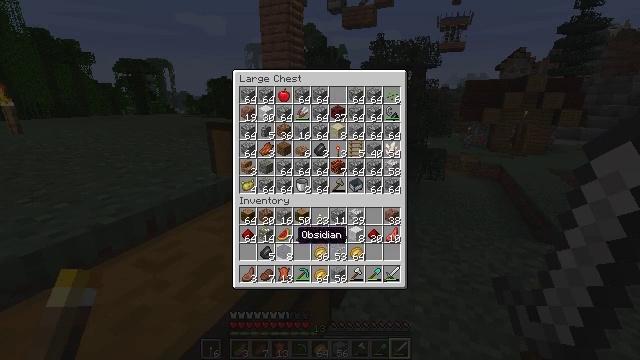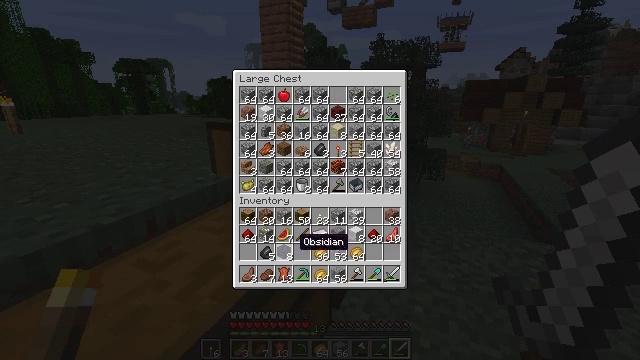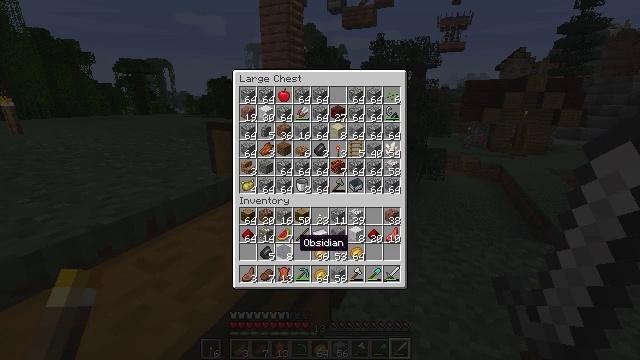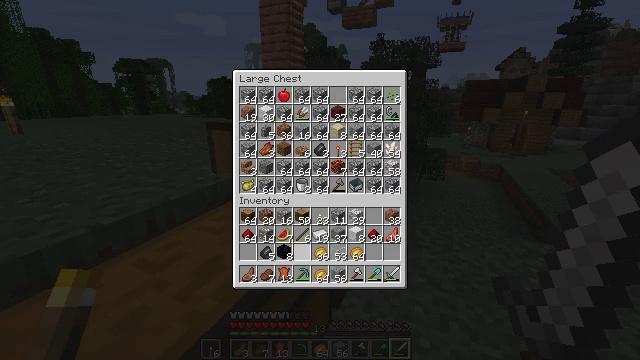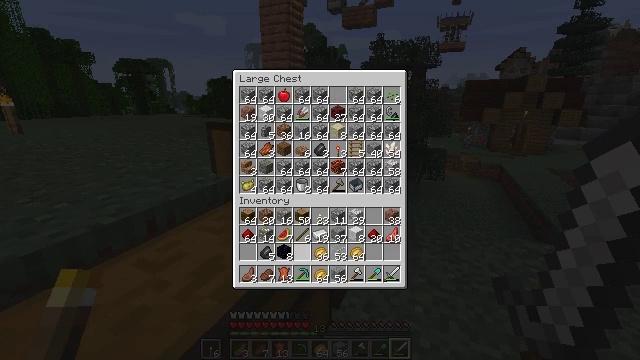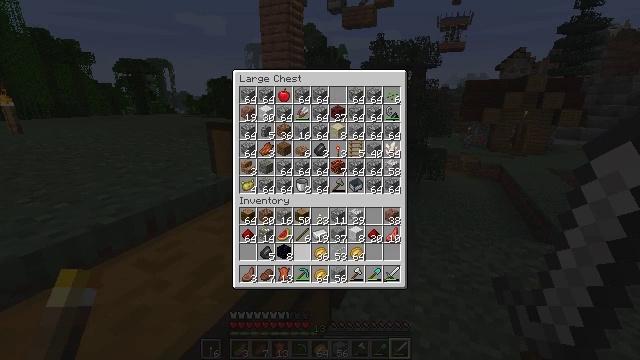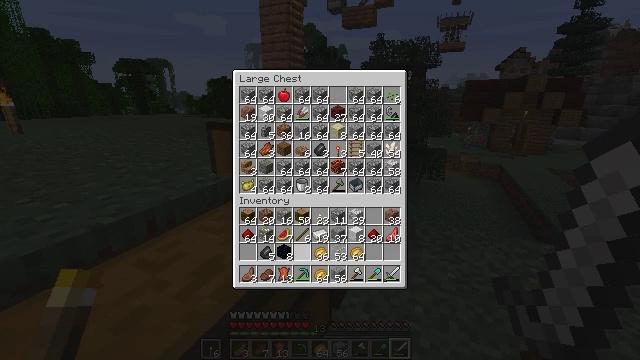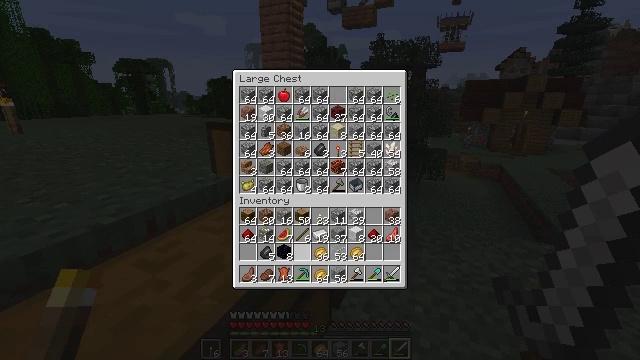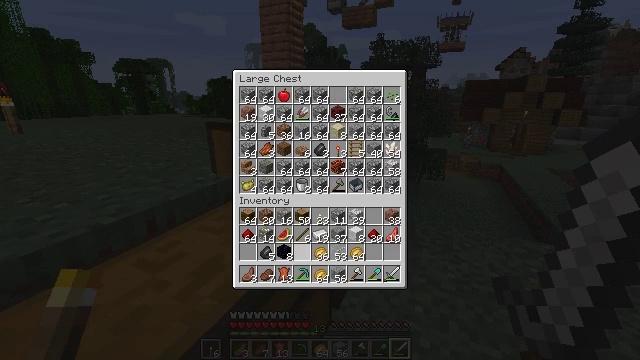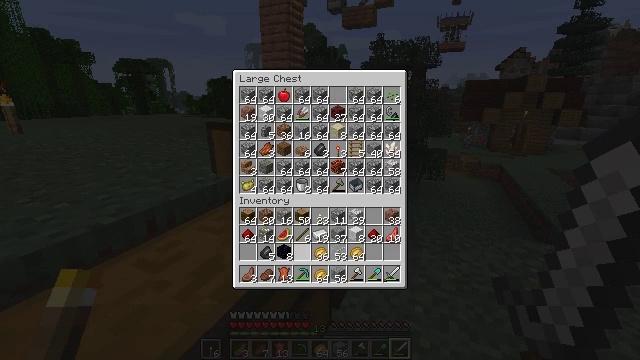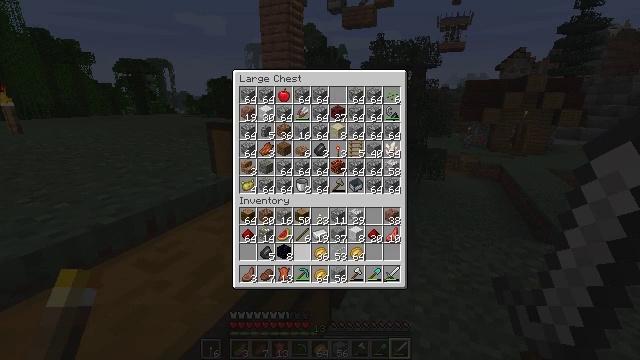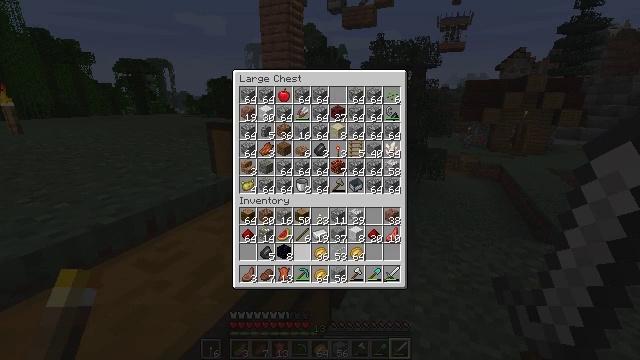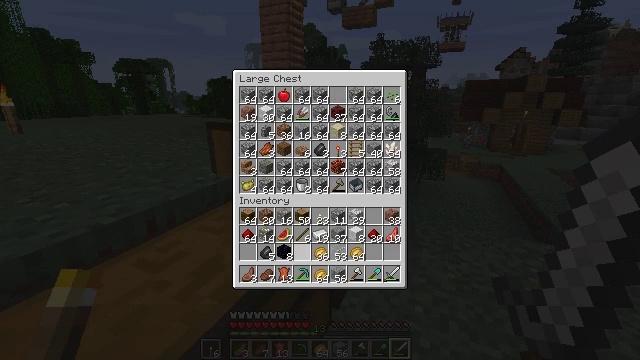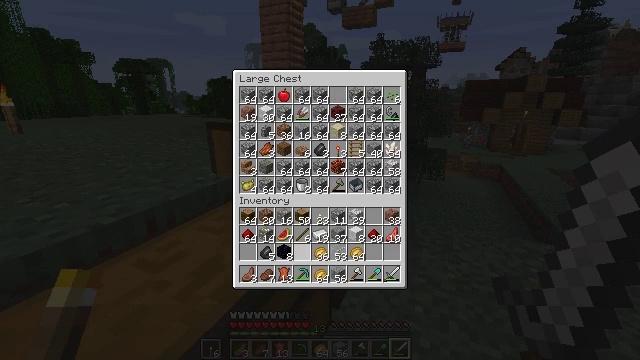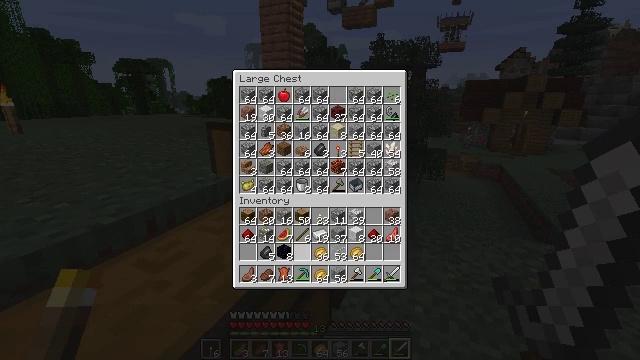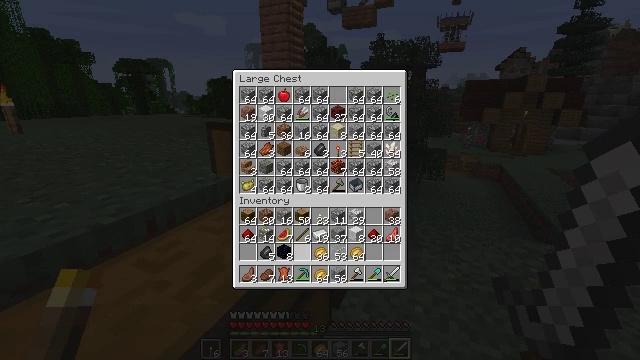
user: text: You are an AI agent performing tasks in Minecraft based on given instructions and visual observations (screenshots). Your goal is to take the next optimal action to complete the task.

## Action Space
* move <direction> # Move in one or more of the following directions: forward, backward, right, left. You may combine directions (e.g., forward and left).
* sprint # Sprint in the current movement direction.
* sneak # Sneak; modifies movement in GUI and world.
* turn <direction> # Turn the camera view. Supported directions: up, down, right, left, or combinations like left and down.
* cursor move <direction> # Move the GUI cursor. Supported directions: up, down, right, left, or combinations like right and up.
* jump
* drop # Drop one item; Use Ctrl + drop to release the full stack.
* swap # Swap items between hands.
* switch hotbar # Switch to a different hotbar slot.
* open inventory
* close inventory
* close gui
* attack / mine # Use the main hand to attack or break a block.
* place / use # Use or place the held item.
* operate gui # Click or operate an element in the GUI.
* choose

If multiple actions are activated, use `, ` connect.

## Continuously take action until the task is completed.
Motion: motion action
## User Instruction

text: Mine a melon block.
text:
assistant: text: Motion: no_op
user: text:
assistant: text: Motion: no_op
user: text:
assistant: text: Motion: no_op
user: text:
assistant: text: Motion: no_op
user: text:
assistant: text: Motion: no_op
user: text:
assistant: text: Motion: no_op
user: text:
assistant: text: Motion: no_op
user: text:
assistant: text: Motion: operate gui
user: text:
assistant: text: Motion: operate gui
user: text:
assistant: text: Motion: no_op
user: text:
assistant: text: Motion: no_op
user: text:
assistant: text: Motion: no_op
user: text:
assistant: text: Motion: no_op
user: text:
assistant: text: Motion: no_op
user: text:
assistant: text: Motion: no_op
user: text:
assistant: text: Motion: no_op
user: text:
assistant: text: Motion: no_op
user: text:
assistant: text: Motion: no_op
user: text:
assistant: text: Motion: operate gui
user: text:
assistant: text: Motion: operate gui
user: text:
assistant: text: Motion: no_op
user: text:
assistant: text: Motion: no_op
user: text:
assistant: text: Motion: no_op
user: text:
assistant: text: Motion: no_op
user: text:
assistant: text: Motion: no_op
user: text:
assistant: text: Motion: no_op
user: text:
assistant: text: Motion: no_op
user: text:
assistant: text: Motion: no_op
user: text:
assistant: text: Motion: no_op
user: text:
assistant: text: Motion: no_op